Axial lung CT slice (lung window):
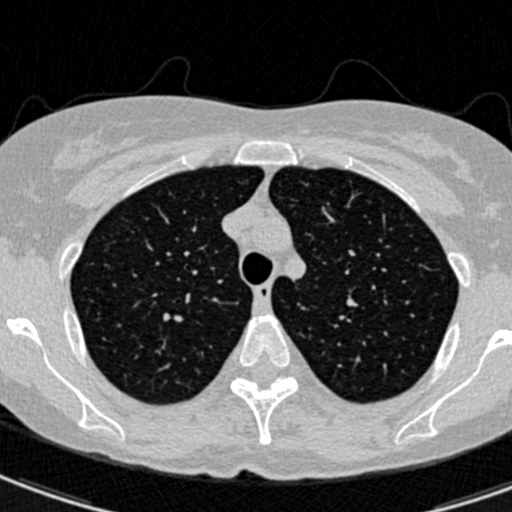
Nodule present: no